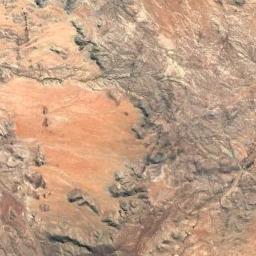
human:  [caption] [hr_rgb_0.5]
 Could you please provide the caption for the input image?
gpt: There are many stones on the mountain .

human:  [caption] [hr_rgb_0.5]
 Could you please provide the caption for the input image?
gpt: The mountain has a rugged surface and a red flat ground is in the mountain .

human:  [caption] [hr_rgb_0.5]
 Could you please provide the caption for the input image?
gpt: The mountain is full of yellow soil .

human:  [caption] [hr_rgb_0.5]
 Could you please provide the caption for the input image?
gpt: There is a yellow bare field on this mountain .

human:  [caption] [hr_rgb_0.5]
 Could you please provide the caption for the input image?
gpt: There are some rocks on the brown mountain .